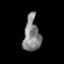
Tissue: prostate
Cell type: Epithelial cells
Senescence score: 0.3296
Nuclear area (px): 568
Mean DAPI intensity: 132.886